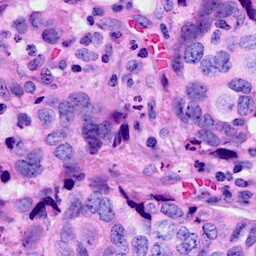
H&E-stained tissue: Breast